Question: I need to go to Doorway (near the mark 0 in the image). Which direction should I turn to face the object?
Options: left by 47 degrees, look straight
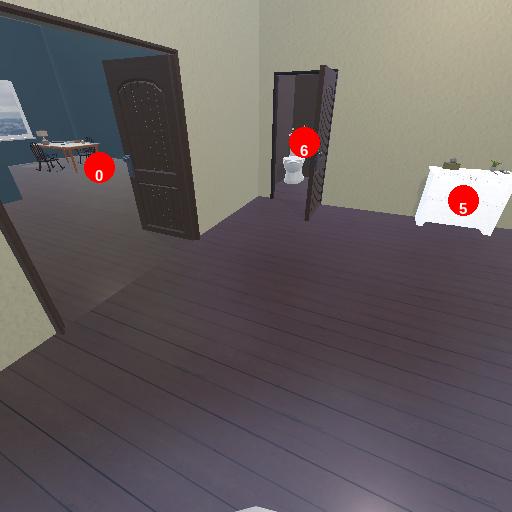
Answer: left by 47 degrees